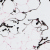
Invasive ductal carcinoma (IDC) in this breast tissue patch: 0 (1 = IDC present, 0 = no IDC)